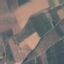
Label: PermanentCrop